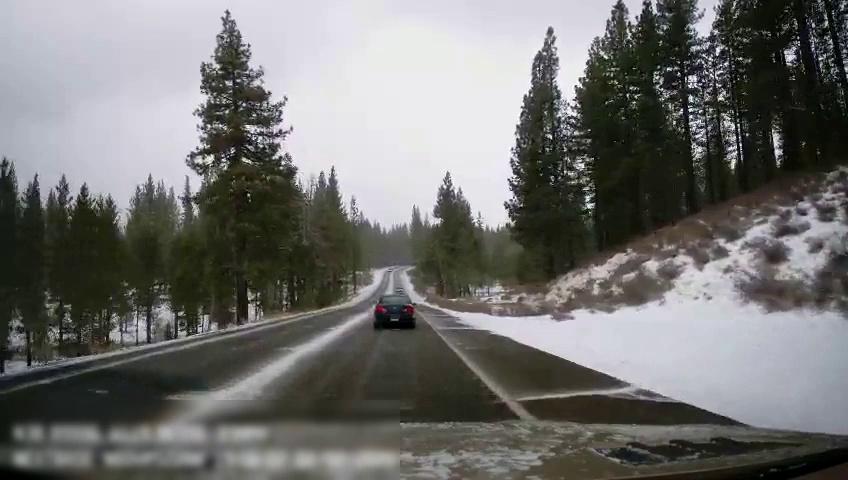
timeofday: Day
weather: Snowy
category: Drivable Space
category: Vehicles | Car
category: Vehicles | Car
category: Lanes | Opposite Lane
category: Lanes | Current Lane